Question: I have a time in char format.
The values is:

And I need to get all visit in some range. Like from 8:50 till 9:20.
What is the best way to do it? There are 24 format of values.
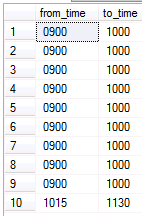
Answer: String comparison should work fine until you cross a day boundary.
To fall in a particular interval, a visit should start before the end of that interval, and end after it starts:
'''
where from_time < '0920'
and to_time > '0850'
'''